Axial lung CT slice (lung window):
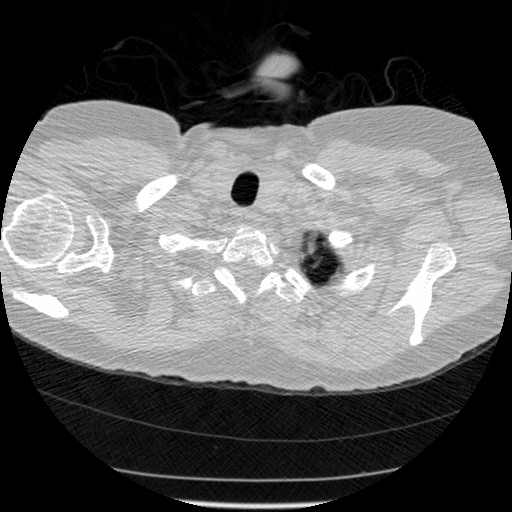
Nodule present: no